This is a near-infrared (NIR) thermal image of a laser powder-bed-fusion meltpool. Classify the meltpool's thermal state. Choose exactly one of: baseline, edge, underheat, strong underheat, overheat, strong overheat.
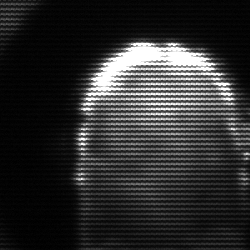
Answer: baseline